Current action and preconditions to check: trajectory_clear

Your task: For each precondition in the list above, predict whether it will hold at this action.

Consider the current scene as observed from the mobile robot's camera, and analyze the predicted future states of all dynamic agents (e.g., people, animals, vehicles, or any moving entities) within the NEXT SECOND.

IMPORTANT: Only answer "very likely" if you are absolutely certain—based on strong, clear evidence—that a dynamic agent will violate the precondition in the predicted future state. Do NOT answer "very likely" for unlikely, ambiguous, or low-probability risks.

Ask yourself for each precondition: Is there a high probability, with clear and convincing evidence, that the predicted future states of any dynamic agent will interfere with the predicted future state of the currently executing action within the NEXT SECOND, causing that precondition to fail?

Assess the risk level based on these predictions. Use "likely" or "very likely" if motions create a clear risk of interference.

Use "neutral" or "improbable" if agents are nearby but their predicted paths are clearly diverging or non-conflicting.

Failure Risk Categories: "very improbable", "improbable", "neutral", "likely", "very likely"

Answer Format: Output ONLY the probability_of_failure value from these categories: "very improbable", "improbable", "neutral", "likely", "very likely"

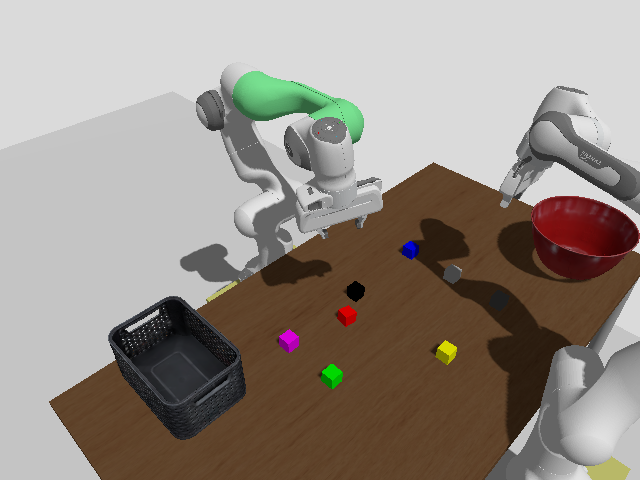

Answer: very improbable